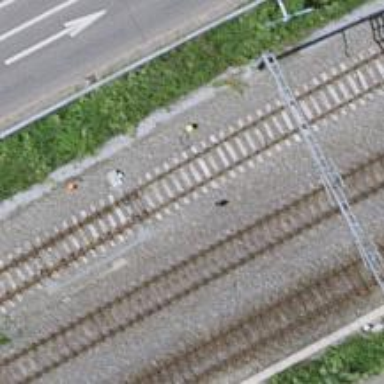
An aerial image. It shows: Railway switch.